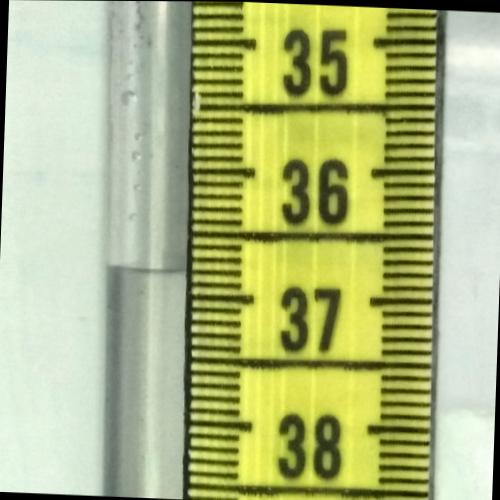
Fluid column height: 36.8 cm